Field crop: maize
Growth stage: 2
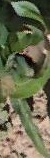
Species: maize